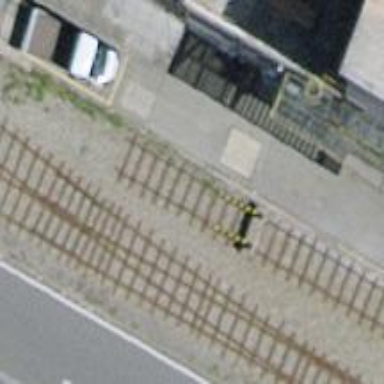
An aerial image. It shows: Railway buffer stop.